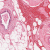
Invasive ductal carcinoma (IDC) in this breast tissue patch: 0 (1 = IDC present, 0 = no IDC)